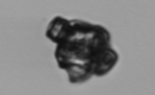
Label: Delphineis